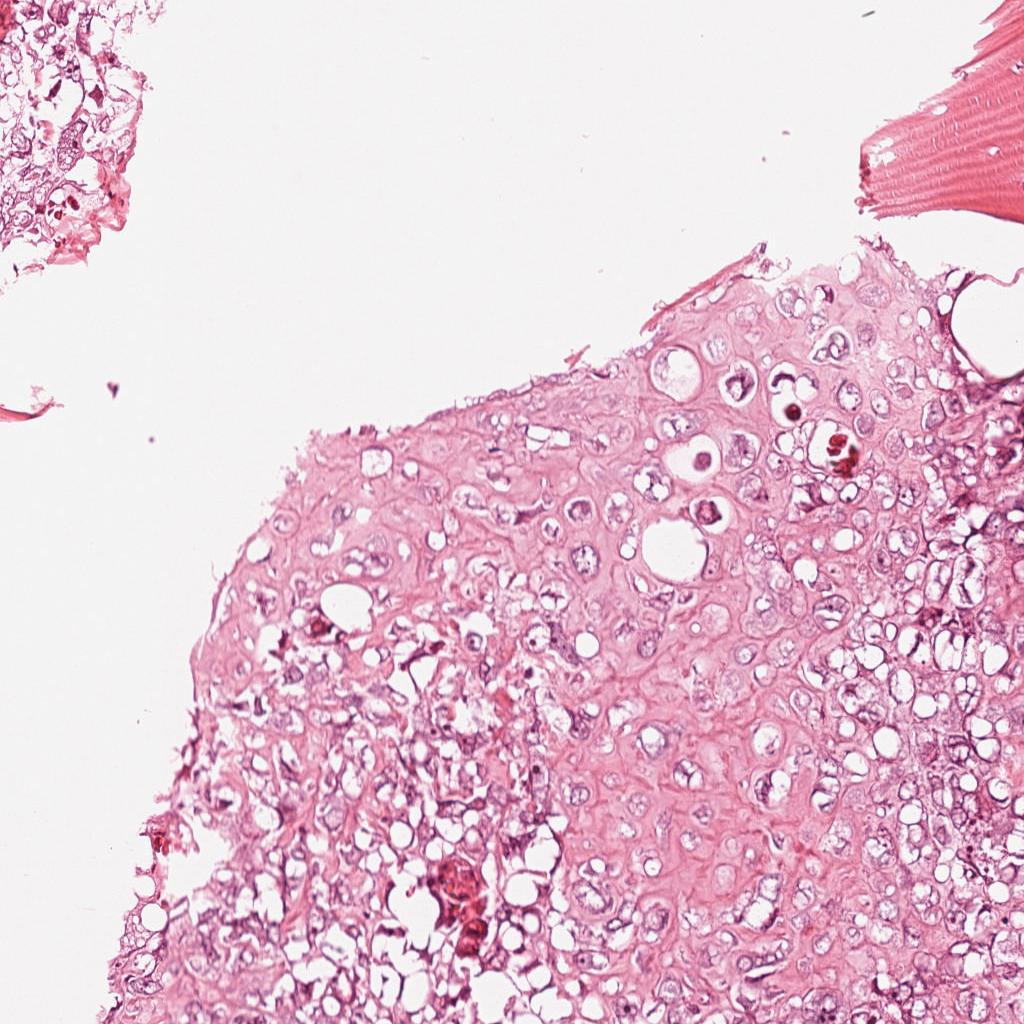
Label: Viable